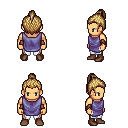
a pixel art fantasy rpg character, male body template, human, tanned skin, chain tabard jacket, white pants, blonde short topknot hairstyle, leather bracers, brown shoes, four views (front, back, left, right), 2x2 character sprite sheet, small pixel art, hard edges, no anti-aliasing